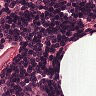
Metastatic tissue present: no